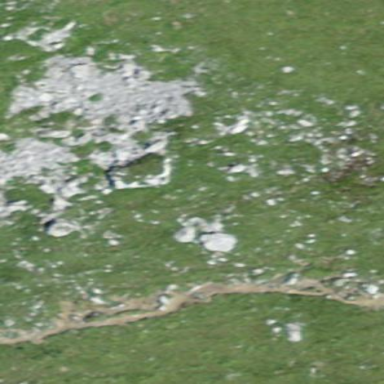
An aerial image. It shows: Natural scree.